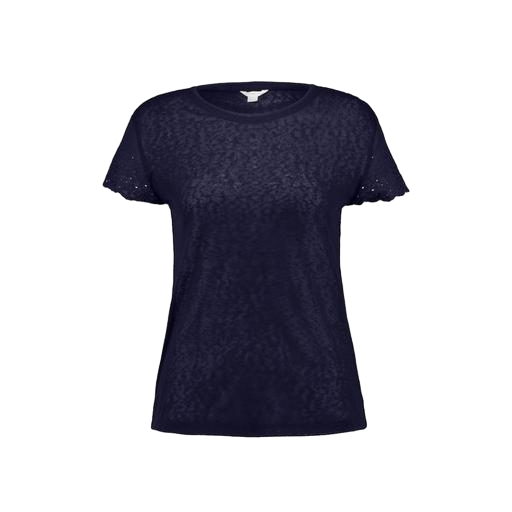
blue t-shirt only macy, short-sleeve top only macy, short sleeve navy lace top, white background